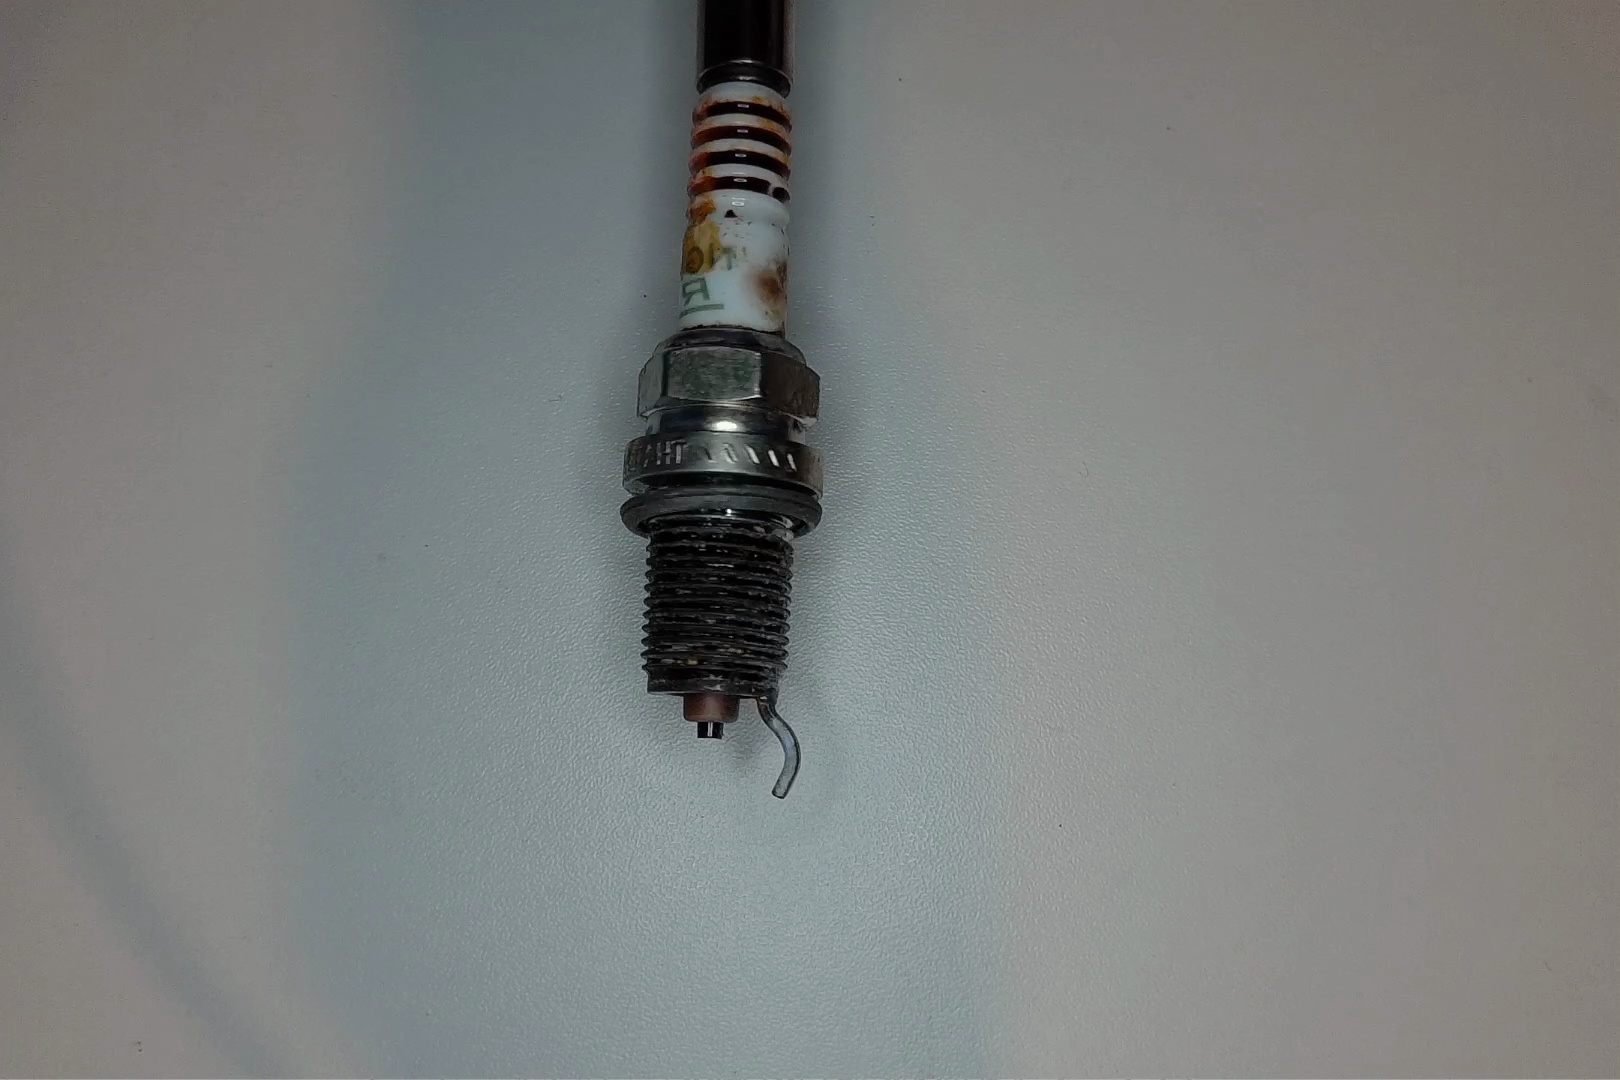
Label: anomaly